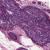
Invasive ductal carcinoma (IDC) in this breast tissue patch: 0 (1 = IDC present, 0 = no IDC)